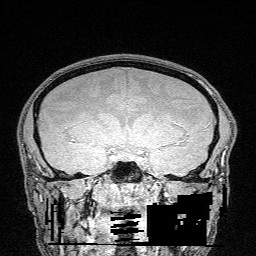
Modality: FLASH
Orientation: sagittal
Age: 29
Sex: male